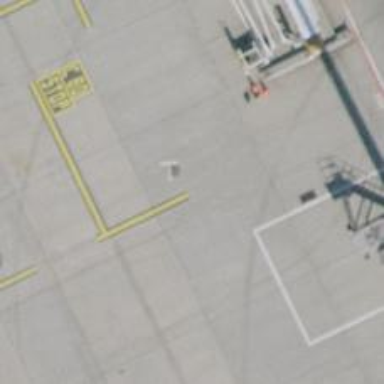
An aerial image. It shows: Airport parking position.